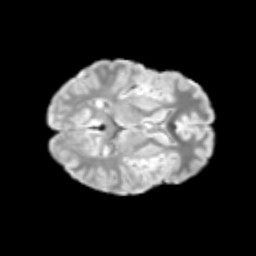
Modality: T2w
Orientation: axial
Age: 13
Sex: male
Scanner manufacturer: siemens
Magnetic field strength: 3 T
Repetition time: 3.8 s
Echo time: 0.07 s